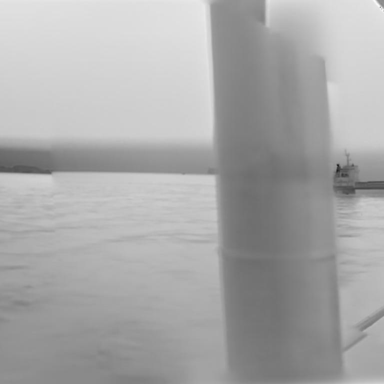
There is a liner in the infrared image.